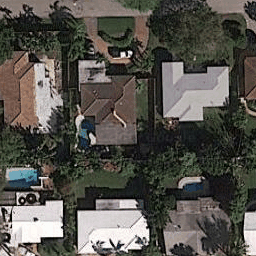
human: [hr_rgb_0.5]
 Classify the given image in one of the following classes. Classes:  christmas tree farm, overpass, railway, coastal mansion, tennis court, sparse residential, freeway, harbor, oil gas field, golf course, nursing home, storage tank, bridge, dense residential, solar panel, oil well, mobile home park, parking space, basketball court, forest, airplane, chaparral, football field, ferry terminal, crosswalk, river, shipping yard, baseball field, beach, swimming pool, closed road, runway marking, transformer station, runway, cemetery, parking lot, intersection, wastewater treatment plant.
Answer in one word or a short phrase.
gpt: coastal mansion